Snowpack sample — Snodgrass Mountain, Crested Butte, Colorado (2/4/25, 12:06 PM MST)
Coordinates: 38.923, -106.968
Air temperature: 35 °F
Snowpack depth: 80 cm
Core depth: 80 cm
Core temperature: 32 °F
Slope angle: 14°, slope face: 78°
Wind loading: low
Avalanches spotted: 0
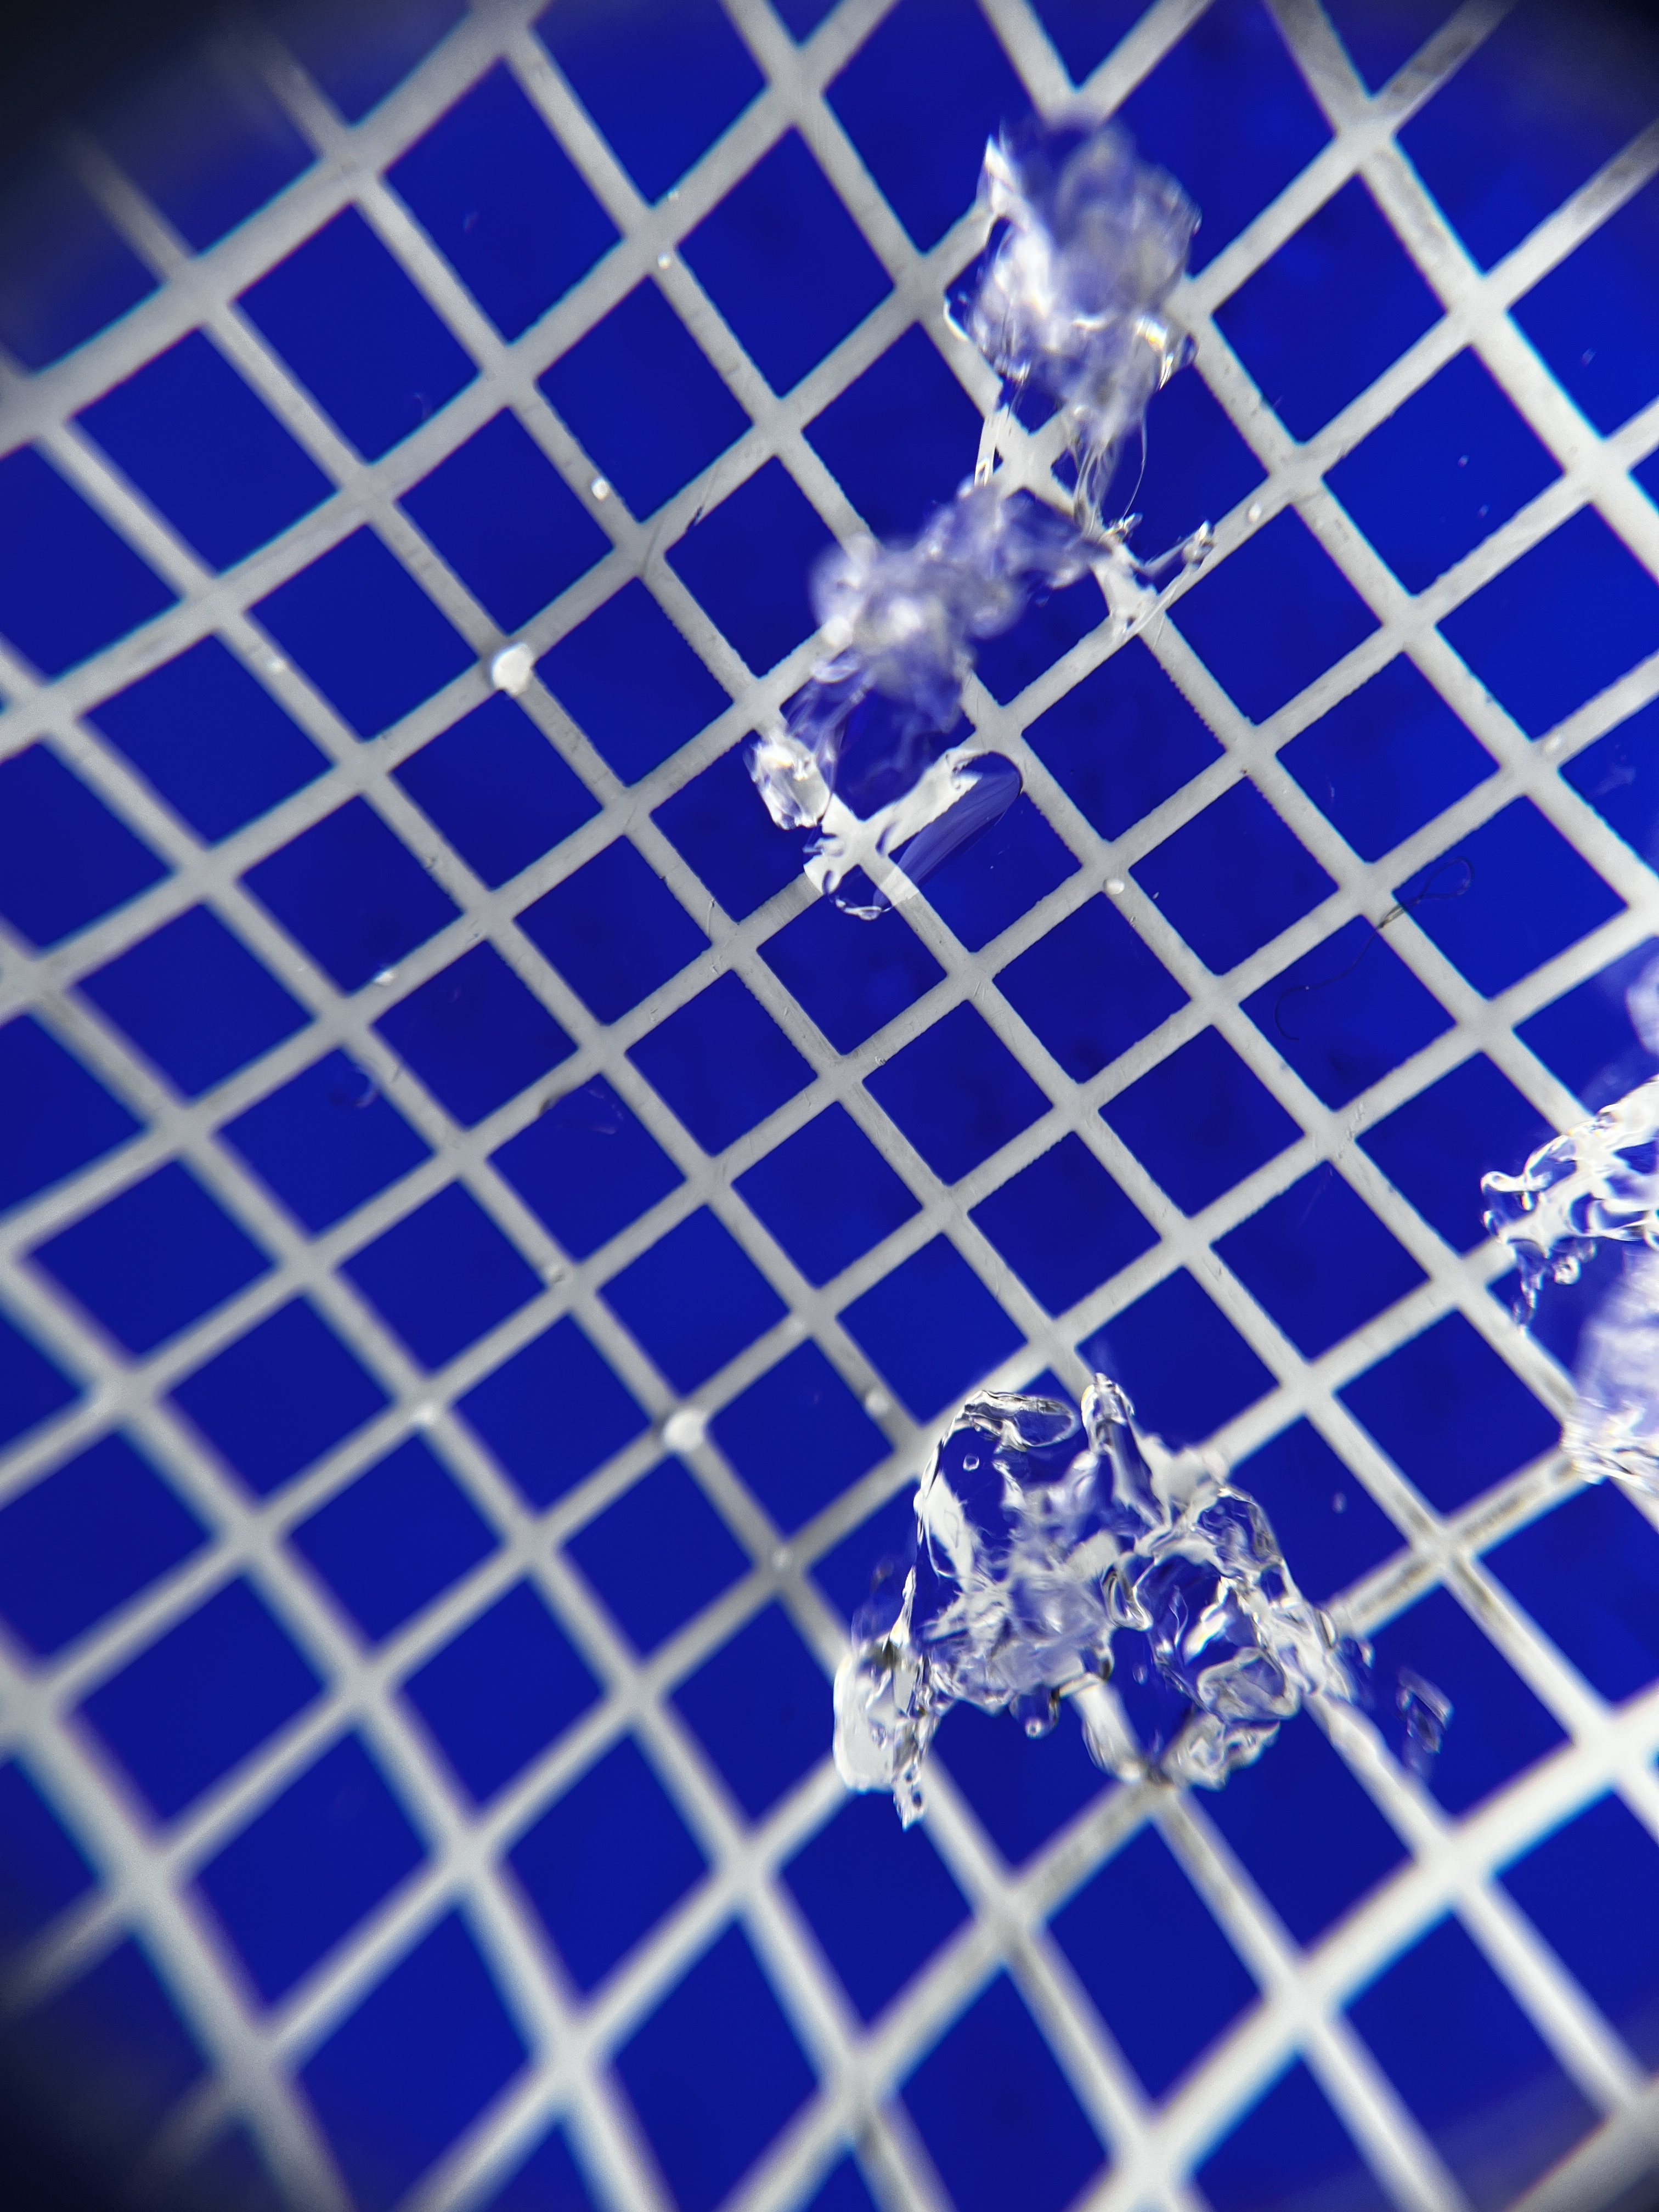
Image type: magnified_profile
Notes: No avalanches nearby, unusually warm weather for the last month reported by residents, Collected 25 yards from treeline